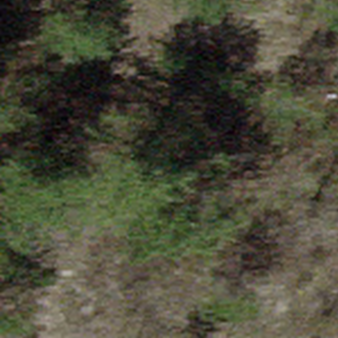
Label: other